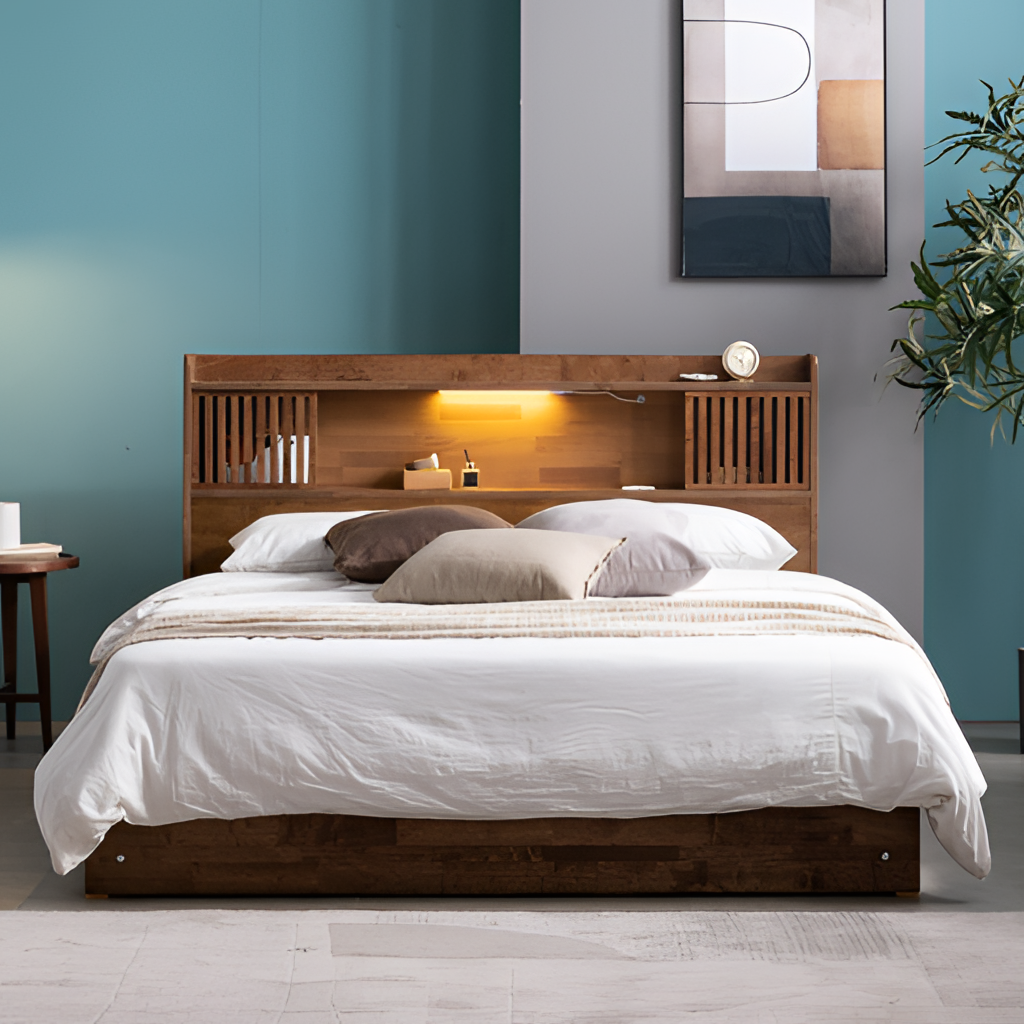
bedroom, wood backlit headboard bed, tile flooring, with large square pattern, teal and gray paint wallpaper, with vertical two tone pattern, contemporary